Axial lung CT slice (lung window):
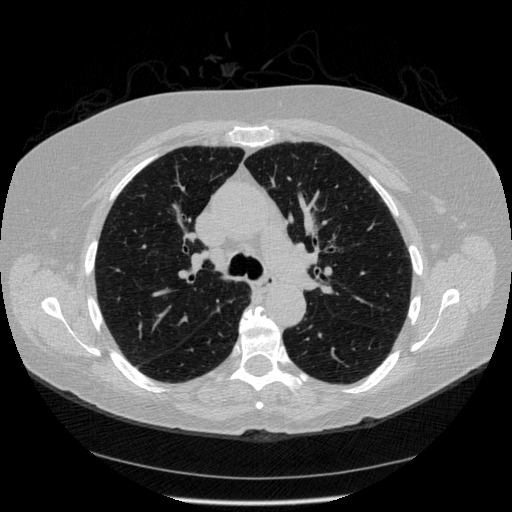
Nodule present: no